Question: Using the designer in Qt creator I have created a dialog that contains various widgets in a vertical layout. One of the widgets is a QLabel with word wrap set to true. The text for the QLabel is set just before the dialog is shown.
The maximum width and height of the QLabel is <PHONE>, the vertical size policy is set to and the horizontal is . I've tried changing changing the size policy.
The problem I have is that if the text is large, the QLabel fails to be adjusted accordingly and the text is clipped, like this: -

I have tried calling updateGeometry() for the dialog, after setting the text and also tried calling update on the vertical layout, but nothing appears to make any difference. Ideally, I want the QLabel to adjust vertically to accommodate the text.
Can someone tell me what I'm missing here?
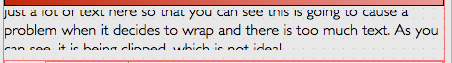
Answer: Set the vertical sizepolicy of your label to 'QSizePolicy::Minimum'.
Then set the sizeconstraint of your dialog's layout to 'QLayout::SetMinimumSize'.
This should make your dialog grow so all the content will fit inside of it.
Something like this:
'''
QVBoxLayout *layout = new QVBoxLayout;
layout->setSizeConstraint(QLayout::SetMinimumSize);
this->setLayout(layout);
for(int i = 0; i < 5; i++)
{
QLabel *label = new QLabel;
label->setSizePolicy(QSizePolicy::Preferred, QSizePolicy::Minimum);
label->setWordWrap(true);
label->setText("This is a very long text. This is a very long text. This is a very long text. "
"This is a very long text. This is a very long text. This is a very long text. This is a very long text. "
"This is a very long text. This is a very long text.");
layout->addWidget(label);
}
'''